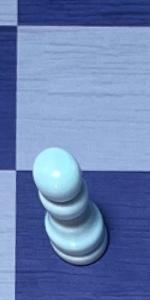
Label: Pawn_White